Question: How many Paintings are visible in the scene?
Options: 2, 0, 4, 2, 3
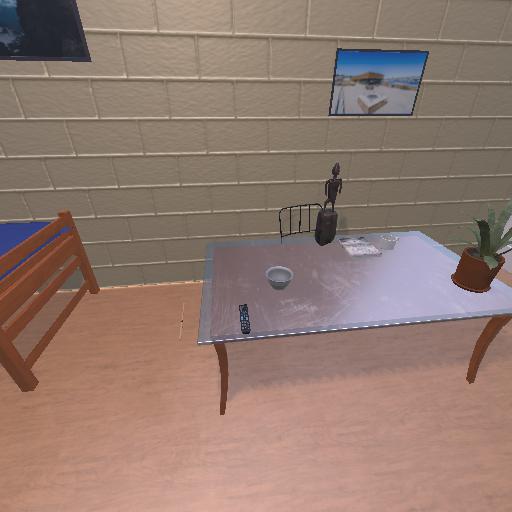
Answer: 2